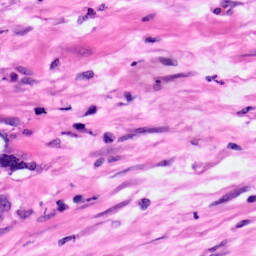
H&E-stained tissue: Pancreatic